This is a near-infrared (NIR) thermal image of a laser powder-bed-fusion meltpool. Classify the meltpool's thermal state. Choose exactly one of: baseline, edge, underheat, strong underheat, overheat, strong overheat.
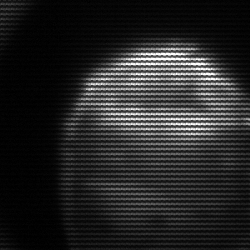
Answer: edge